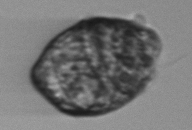
Label: Margalefidinium